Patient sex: M
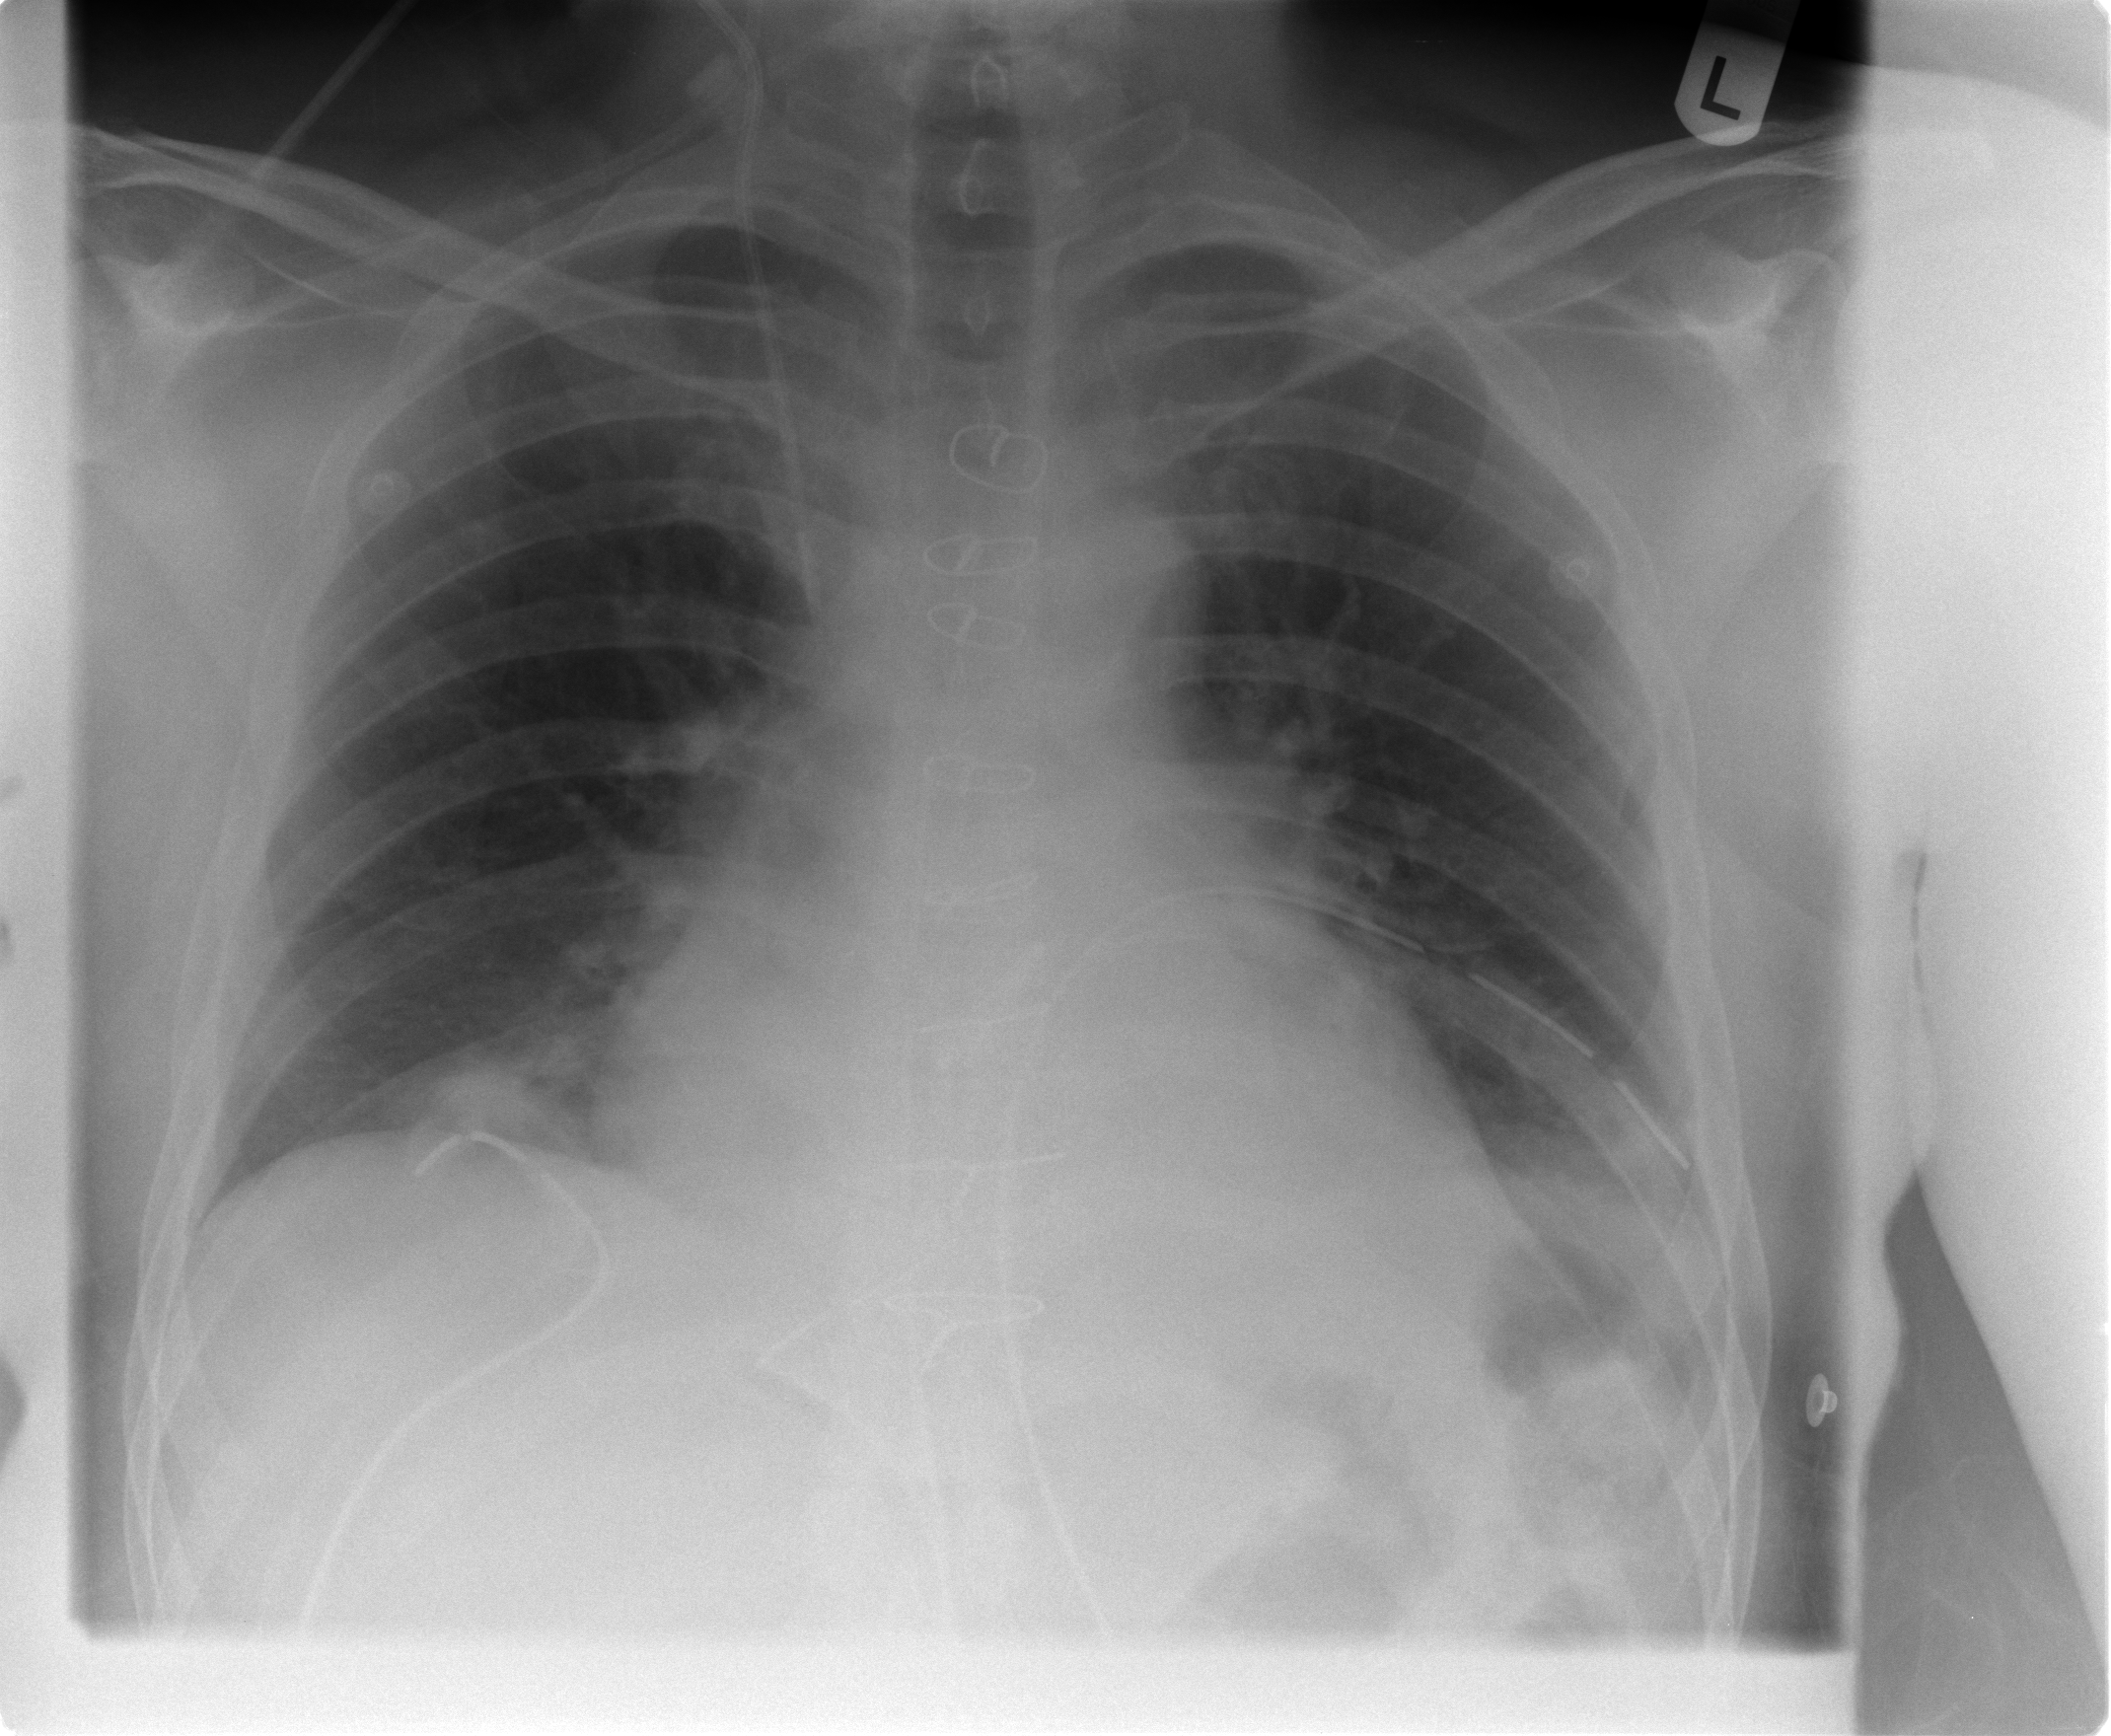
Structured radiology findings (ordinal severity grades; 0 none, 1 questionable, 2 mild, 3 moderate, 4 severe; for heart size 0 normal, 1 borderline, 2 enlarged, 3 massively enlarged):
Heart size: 2
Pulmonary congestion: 2
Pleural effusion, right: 0
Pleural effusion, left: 1
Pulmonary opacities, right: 0
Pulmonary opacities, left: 1
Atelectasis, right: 0
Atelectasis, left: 2